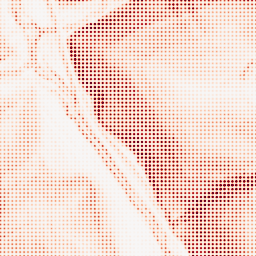
Category: morphological
Decomposition family: morphological_gradient
Decomposition parameters: size: 3
shape: diamond
Upsampling method: sinc_hamming
Upsampling parameters: scale: 8
kernel_size: 4
Upsampling scale: 8